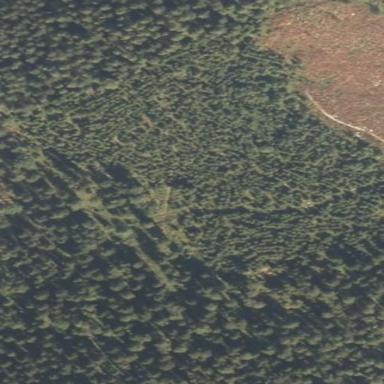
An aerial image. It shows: Recently felled forest area that has been clear-cut.